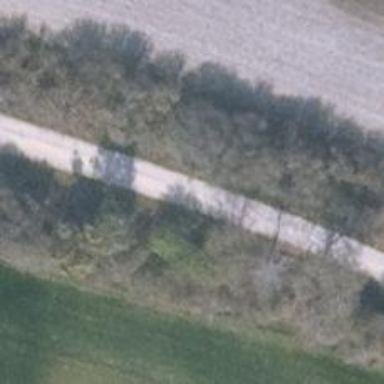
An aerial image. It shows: Track with grade 2 tracktype.